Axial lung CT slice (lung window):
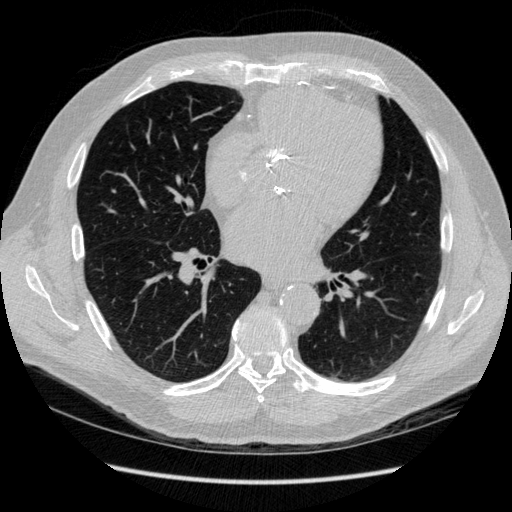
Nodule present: no